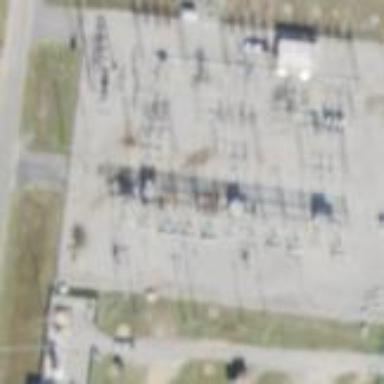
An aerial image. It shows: Outdoor distribution substation protected by fence.